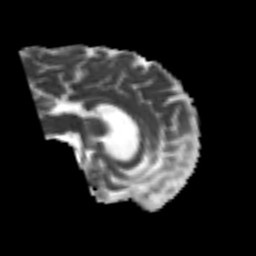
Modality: MD
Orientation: sagittal
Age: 63
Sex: male
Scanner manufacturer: siemens
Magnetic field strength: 3 T
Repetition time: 4.987 s
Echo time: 0.0792 s